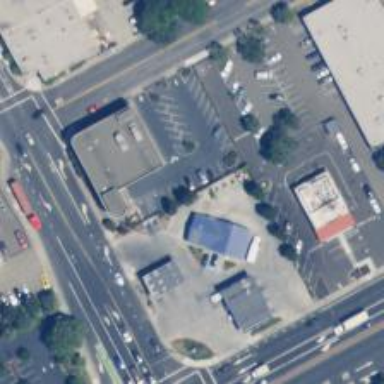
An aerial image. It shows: Convenience shop.